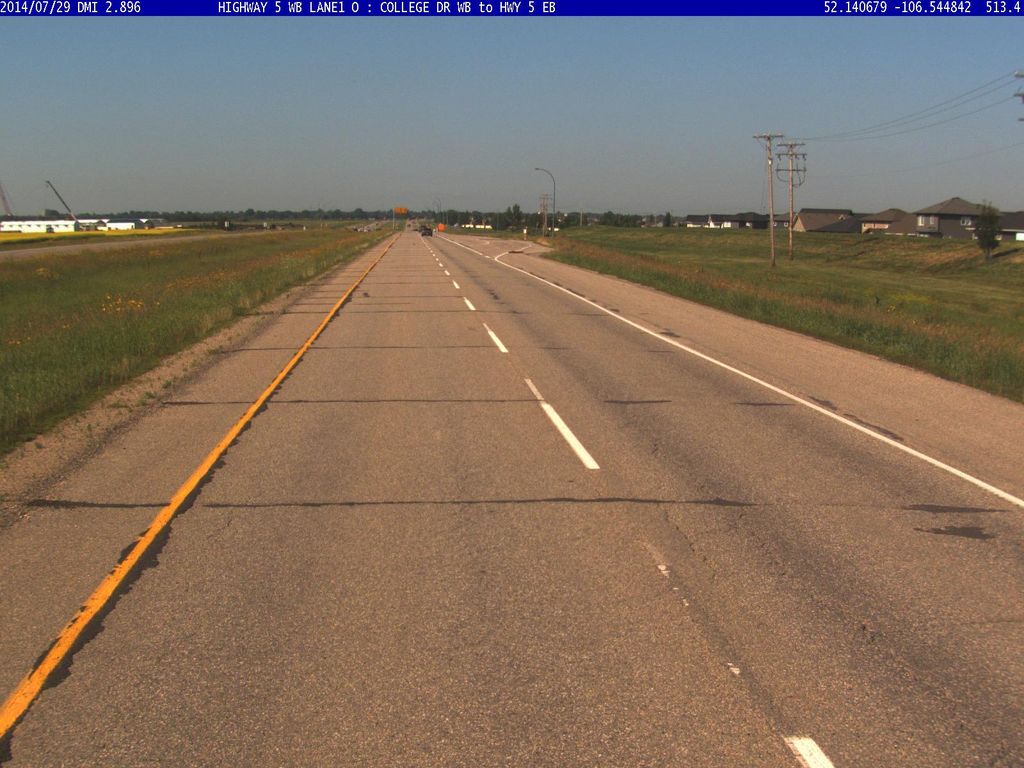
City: saskatoon